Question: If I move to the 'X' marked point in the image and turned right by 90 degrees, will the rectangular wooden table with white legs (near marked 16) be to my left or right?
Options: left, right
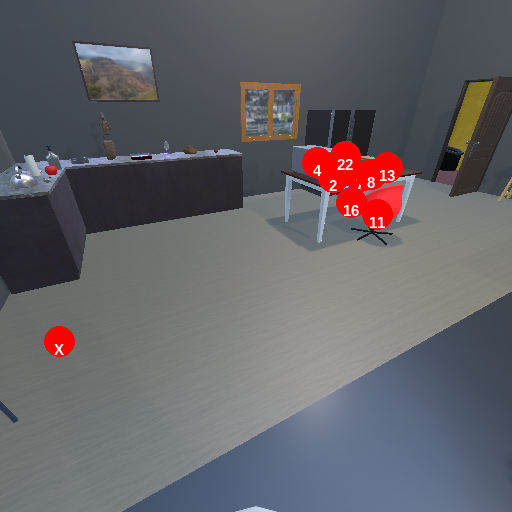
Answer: left